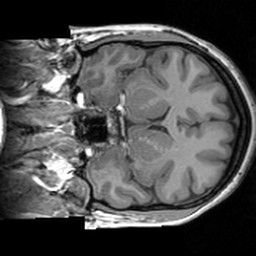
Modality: T1w
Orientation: coronal
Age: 23
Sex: female
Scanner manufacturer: siemens
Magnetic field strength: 3 T
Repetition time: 1.63 s
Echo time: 0.00311 s